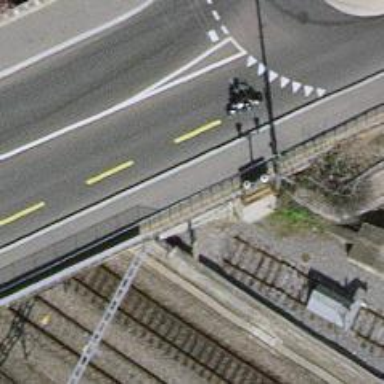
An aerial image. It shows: Railway buffer stop.